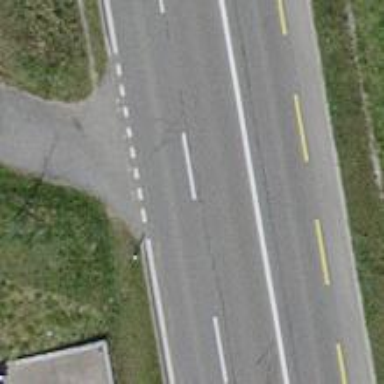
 featuring designated cycle lane on the left."